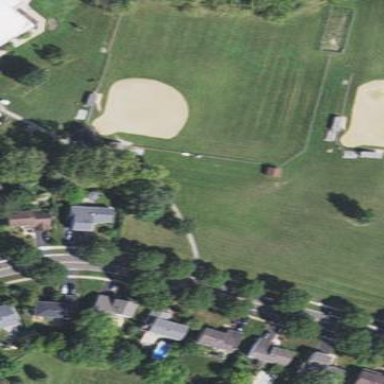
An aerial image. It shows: Baseball pitch for leisure and sports activities.